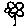
Label: flower